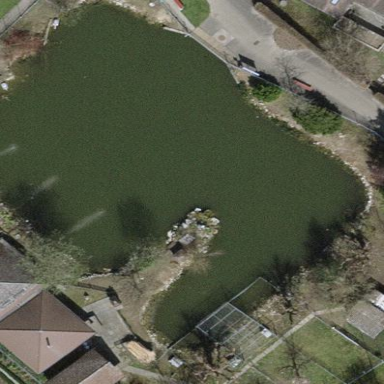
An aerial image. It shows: Pond with natural water.